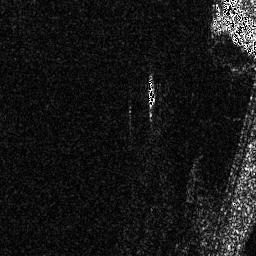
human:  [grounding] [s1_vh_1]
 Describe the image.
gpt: In the satellite image, there is  <ref>1 small ship </ref> <box>[[56, 28, 60, 42, 0]]</box> located at center.